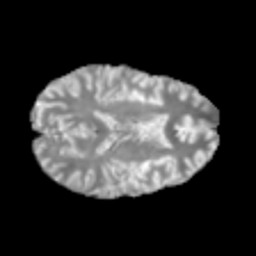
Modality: T2w
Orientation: axial
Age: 47
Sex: male
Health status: healthy
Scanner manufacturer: philips
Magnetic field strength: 3 T
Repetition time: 10.019 s
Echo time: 0.07044 s